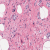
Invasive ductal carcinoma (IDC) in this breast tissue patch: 0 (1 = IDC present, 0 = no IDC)